Question:
I have a gridview above that displays reason and time.
What I want to do is:
- To display the color RED when time is 'BETWEEN 12:00:00 PM and 12:59:59 PM AND is Beginning of Day'- To display the color GREEN when time is 'BETWEEN 13:00:00 PM and 13:59:59 PM AND is LUNCH'
I have it working for the column REASON.
Below is my code. Note: e.Row.Cells[4] is for Column Reason, e.Row.Cells[5] is for Column Time
'''
protected void GridViewEmployee_RowDataBound(object sender, GridViewRowEventArgs e)
{
if (e.Row.RowType == DataControlRowType.DataRow)
{
//Works
if (e.Row.Cells[4].Text == "Break")
{
e.Row.Cells[4].BackColor = Color.Red;
}
//Doesn't Work
//if (e.Row.Cells[4].Text == "Beginning Of Day" && e.Row.Cells[5].Text > " 12:00:00 PM " && e.Row.Cells[5].Text < "12:59:59 PM")
//{
// e.Row.Cells[4].BackColor = Color.Red;
//}
}
}
'''
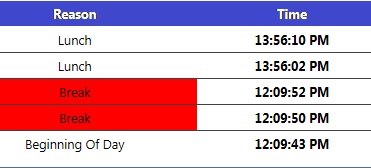
Answer: You are comparing time value with string. So try something like this and make sure when you are using '<' or '>' operator then both value must be datetime type.
'''
DateTime.Parse(e.Row.Cells[5].Text) > DateTime.Parse("12:00:00 PM ")
'''